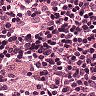
Metastatic tissue present: no